Field crop: maize
Growth stage: 1
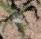
Species: atriplex